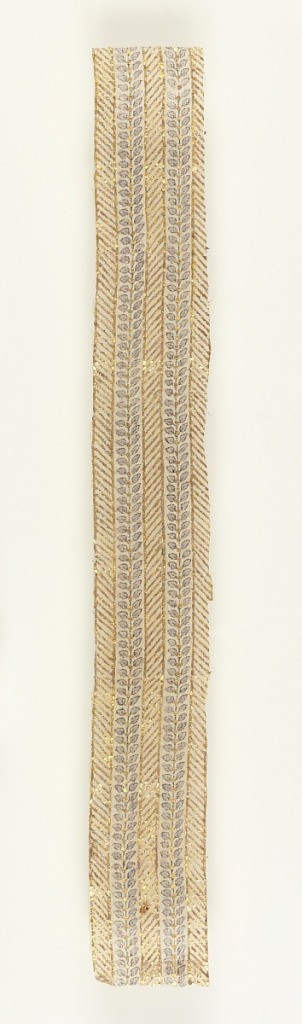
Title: Fragment
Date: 17th–18th century
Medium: cotton Technique: painted on plain weave with dye, gold powder on gum or wax base
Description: Strip of very sheer, loosely woven undyed plain weave cotton with small-scale design of hatched stripe in gold leaf alternating with stripe with central black line with pairs of small leaves drawn in black and painted pale lavender springing on either side of gold dots close-set on the central line.